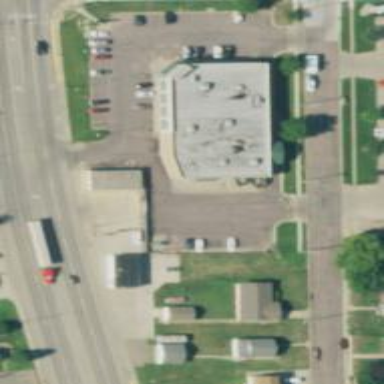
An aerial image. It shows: Pharmacy providing healthcare services.